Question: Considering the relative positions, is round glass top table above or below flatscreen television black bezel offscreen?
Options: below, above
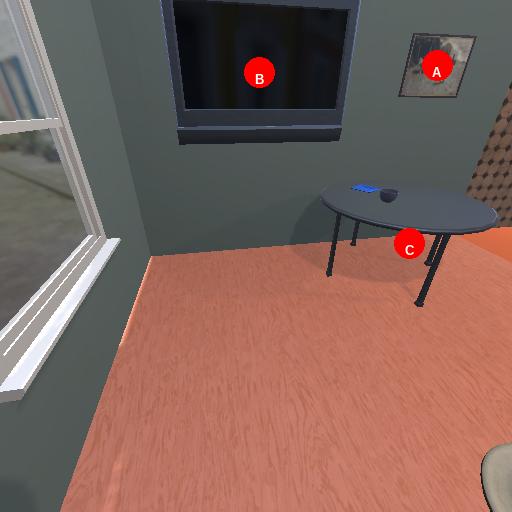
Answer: below